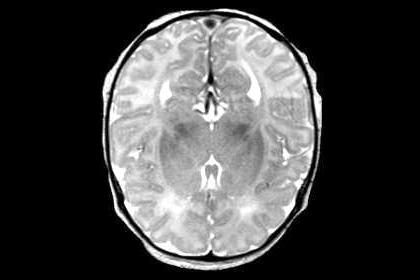
Label: notumor